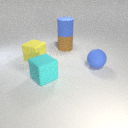
large blue rubber sphere behind large cyan rubber cube